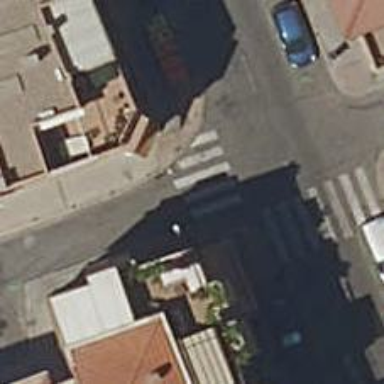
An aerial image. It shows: Marked crossing on the road.